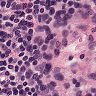
Metastatic tissue present: no